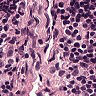
Metastatic tissue present: no